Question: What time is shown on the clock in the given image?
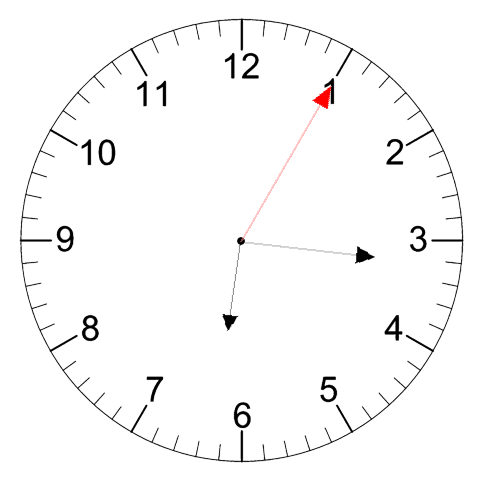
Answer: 06:16:05